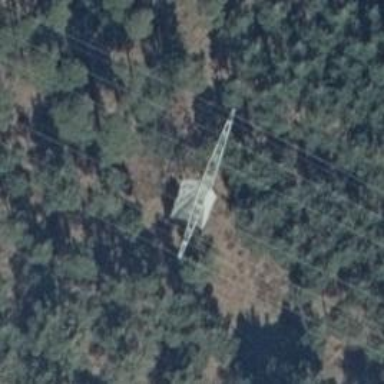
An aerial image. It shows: Power tower.